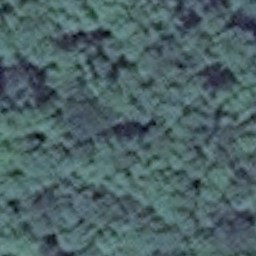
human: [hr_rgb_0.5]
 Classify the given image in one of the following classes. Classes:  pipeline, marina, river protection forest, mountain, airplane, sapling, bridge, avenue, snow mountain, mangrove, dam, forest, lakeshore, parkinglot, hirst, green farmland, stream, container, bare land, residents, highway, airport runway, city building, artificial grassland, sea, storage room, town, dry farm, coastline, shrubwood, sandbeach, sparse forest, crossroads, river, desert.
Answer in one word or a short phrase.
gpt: forest